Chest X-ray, PA view. Patient: 51 years old, sex M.
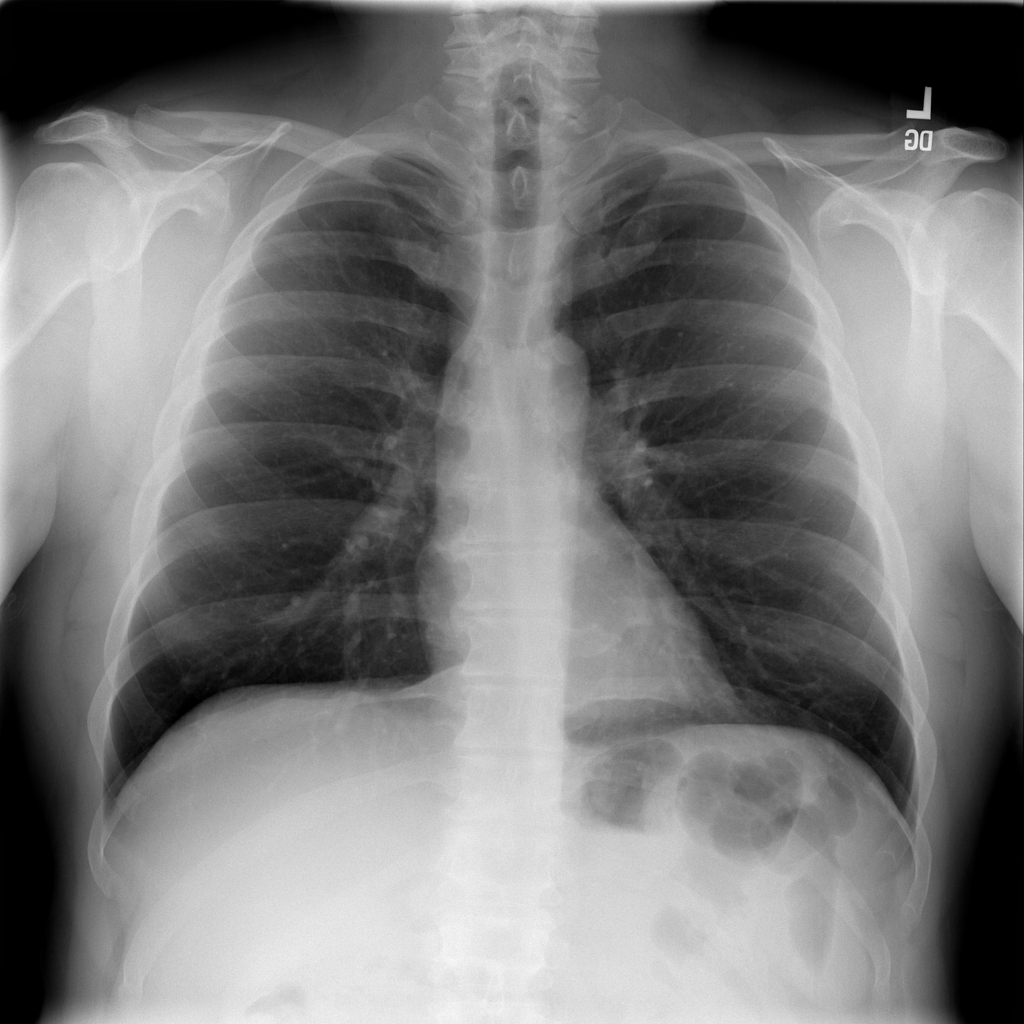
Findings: No Finding